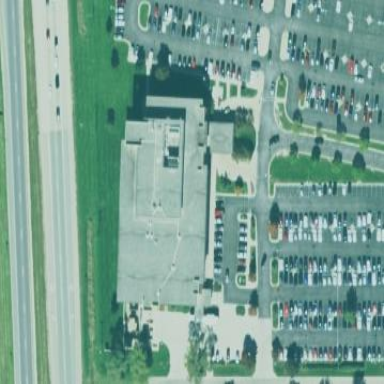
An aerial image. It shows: Clinic building offering healthcare services.